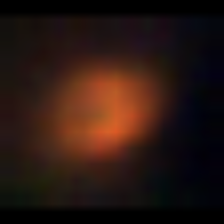
Taxon: NanoPlankton
Group: Other